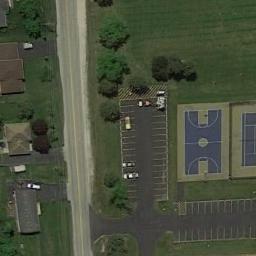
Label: basketball_court